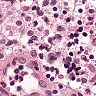
Metastatic tissue present: no